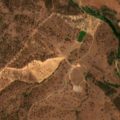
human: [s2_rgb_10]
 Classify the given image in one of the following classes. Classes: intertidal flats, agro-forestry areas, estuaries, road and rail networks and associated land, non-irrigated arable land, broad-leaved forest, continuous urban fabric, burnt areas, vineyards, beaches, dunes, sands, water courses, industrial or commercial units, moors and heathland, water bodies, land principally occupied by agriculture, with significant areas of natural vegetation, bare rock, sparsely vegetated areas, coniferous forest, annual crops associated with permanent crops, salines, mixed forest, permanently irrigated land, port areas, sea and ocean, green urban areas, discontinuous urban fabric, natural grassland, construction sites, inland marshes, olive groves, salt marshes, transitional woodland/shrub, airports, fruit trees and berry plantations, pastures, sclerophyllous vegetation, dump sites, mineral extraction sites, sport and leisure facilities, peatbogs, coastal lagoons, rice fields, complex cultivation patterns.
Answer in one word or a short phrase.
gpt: non-irrigated arable land, olive groves, pastures, agro-forestry areas, broad-leaved forest, transitional woodland/shrub